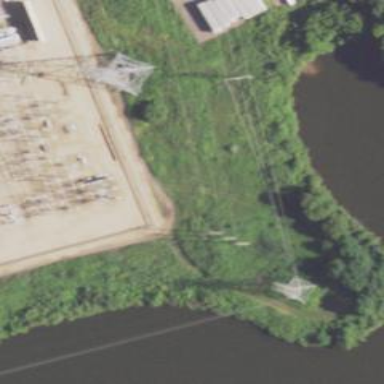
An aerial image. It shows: Triple tower power structure.